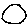
Label: circle